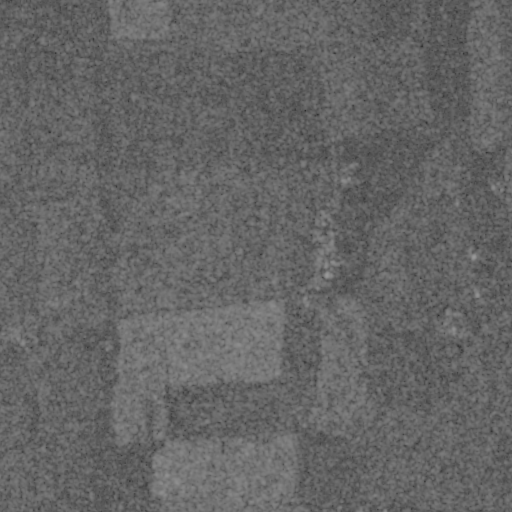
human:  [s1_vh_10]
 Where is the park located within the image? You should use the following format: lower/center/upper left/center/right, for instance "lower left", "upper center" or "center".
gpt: The park is located in the center of the image.
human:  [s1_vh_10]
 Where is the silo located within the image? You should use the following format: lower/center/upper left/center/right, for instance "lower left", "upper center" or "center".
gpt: The silo is located in the center of the image.
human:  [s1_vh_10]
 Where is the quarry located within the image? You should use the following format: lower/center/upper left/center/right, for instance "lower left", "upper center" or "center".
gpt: There is no quarry in the image.

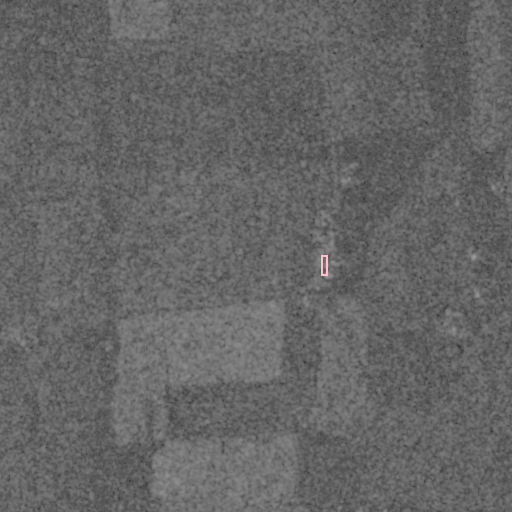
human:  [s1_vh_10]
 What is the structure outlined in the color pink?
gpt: The structure outlined in pink is a building.
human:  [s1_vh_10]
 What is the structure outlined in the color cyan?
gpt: There is no cyan outline.